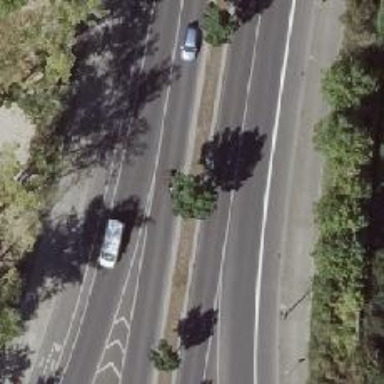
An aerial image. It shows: Avenue of deciduous broadleaved trees.